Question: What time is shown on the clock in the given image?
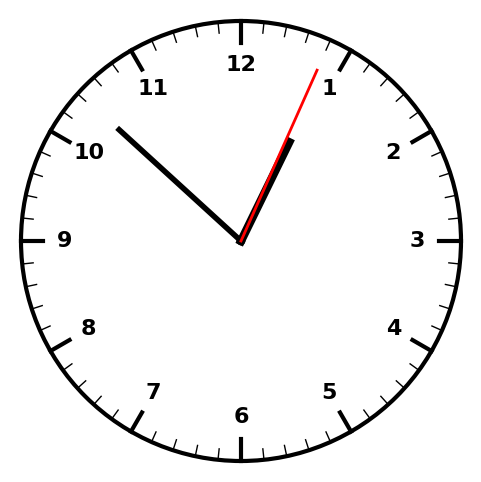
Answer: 12:52:04